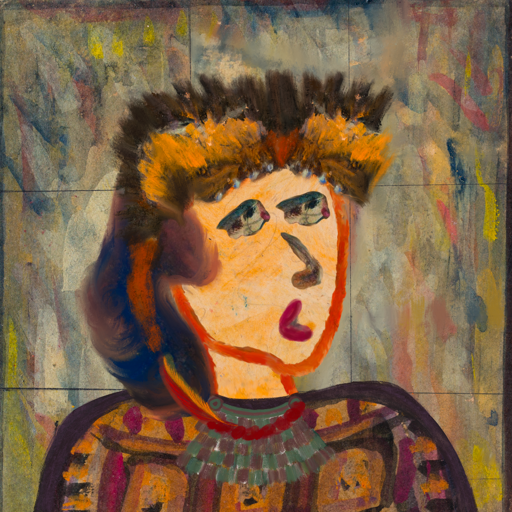
Background: GypsyMother, Head And Neck Side: Experience, Face Side: Pipe, Bust: Doll, Hair Side: Mother_And_Son_Son, Head Accessory: Gypsy_Queen, Second Necklace: After_Raid, Necklace: Pipe, Baby: Blank